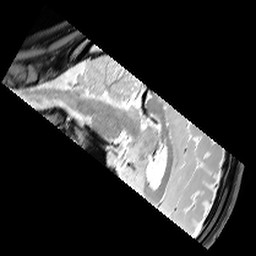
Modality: PDw
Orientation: sagittal
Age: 20
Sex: female
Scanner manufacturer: siemens
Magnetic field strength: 3 T
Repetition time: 6.49 s
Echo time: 0.016 s